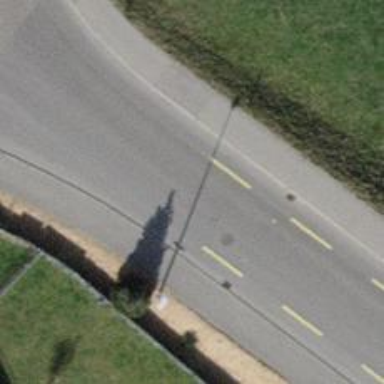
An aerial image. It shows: Embankment tertiary road with asphalt surface and designated cycle lane.